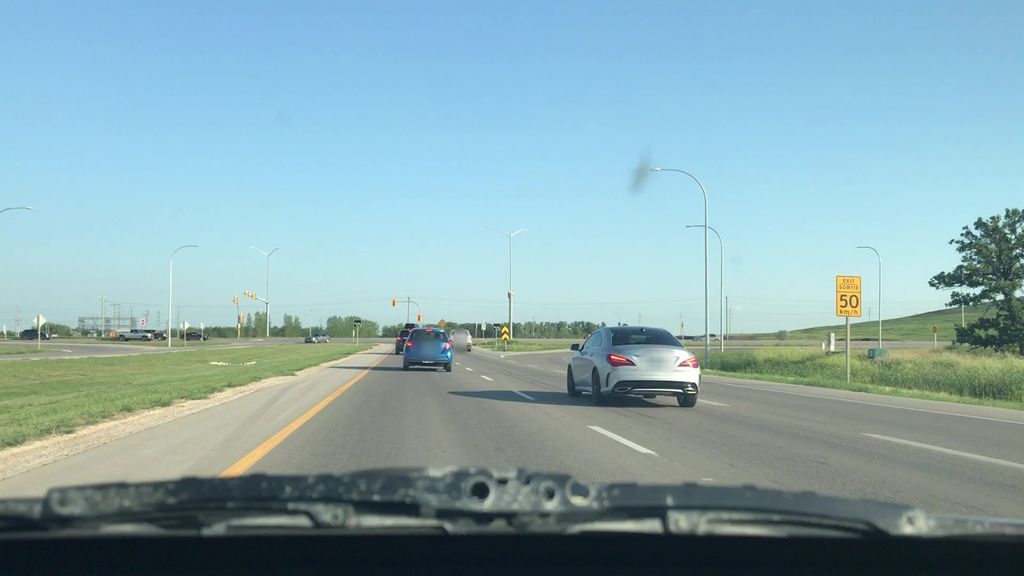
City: winnipeg